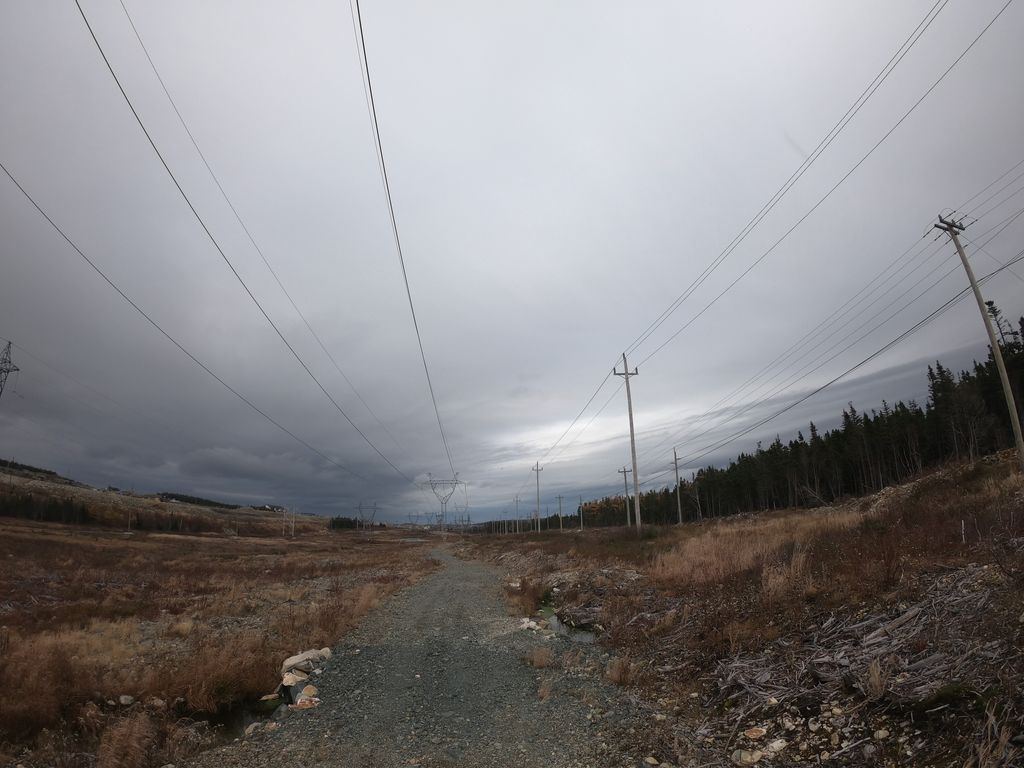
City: st_johns